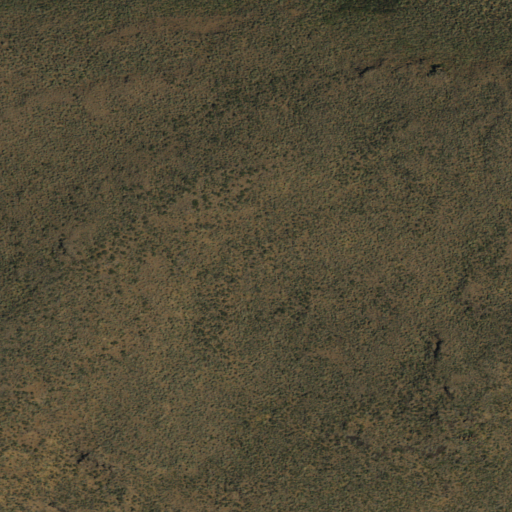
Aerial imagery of mountains in Nevada named Home Camp Range containing only shrub